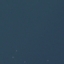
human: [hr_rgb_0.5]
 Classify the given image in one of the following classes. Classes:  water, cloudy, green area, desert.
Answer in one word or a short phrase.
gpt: water